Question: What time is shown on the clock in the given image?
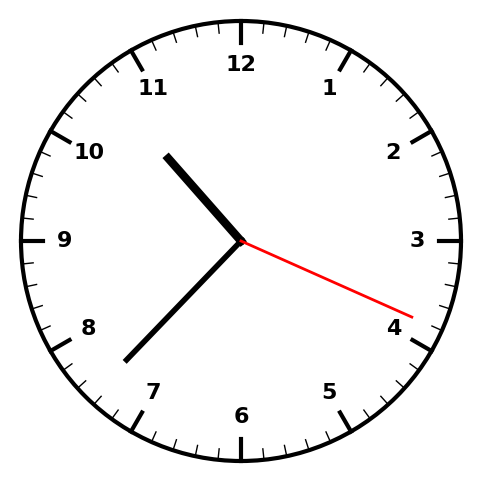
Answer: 10:37:19